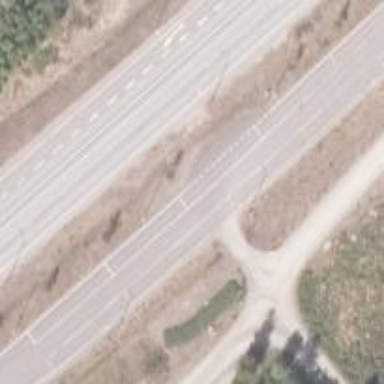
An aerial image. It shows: Rest area on the road.